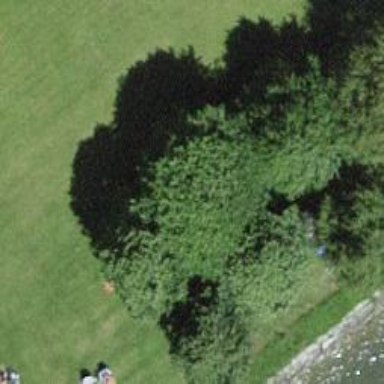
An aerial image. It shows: Avenue of broadleaved trees.